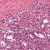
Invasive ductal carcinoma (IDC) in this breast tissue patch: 1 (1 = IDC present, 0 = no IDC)